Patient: sex F, age 76
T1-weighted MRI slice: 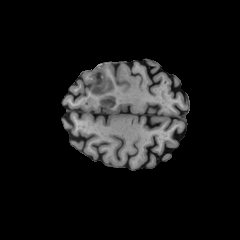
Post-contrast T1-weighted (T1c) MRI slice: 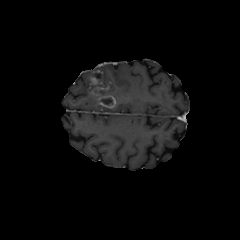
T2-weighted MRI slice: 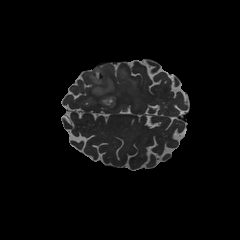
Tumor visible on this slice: yes
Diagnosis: Glioblastoma, IDH-wildtype
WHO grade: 4